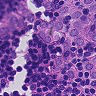
Metastatic tissue present: yes